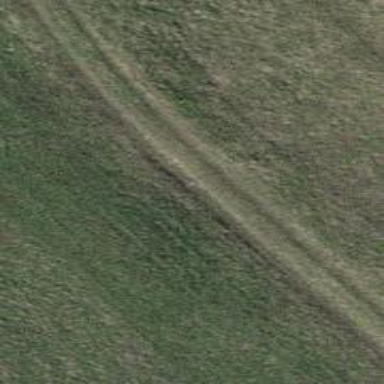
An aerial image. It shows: Track with grass surface categorized as grade4 tracktype.